Question: Okay so lets say I have div1 & div2 in php.
Lets say div1 is 10px by 10px.
lets say div2 is 123px by 123px. (may contain image or videos)
When div2 goes directly underneath div 1 (while scrolling down). then the area that div1 covers on div2, turns blue or follows other css styling and only that area, not the whole of div2 gets changed. Apologize for not making sense.
See my illustrations below to get a better understanding.

'''
<html>
<head>
<div id="div1">
<div id="div2">
</head>
<html>
'''
Hope Everything made sense. Let's find a solution!
I have tried many solutions, but none that actually work.
Please post full code or a link to where I can test your demo.
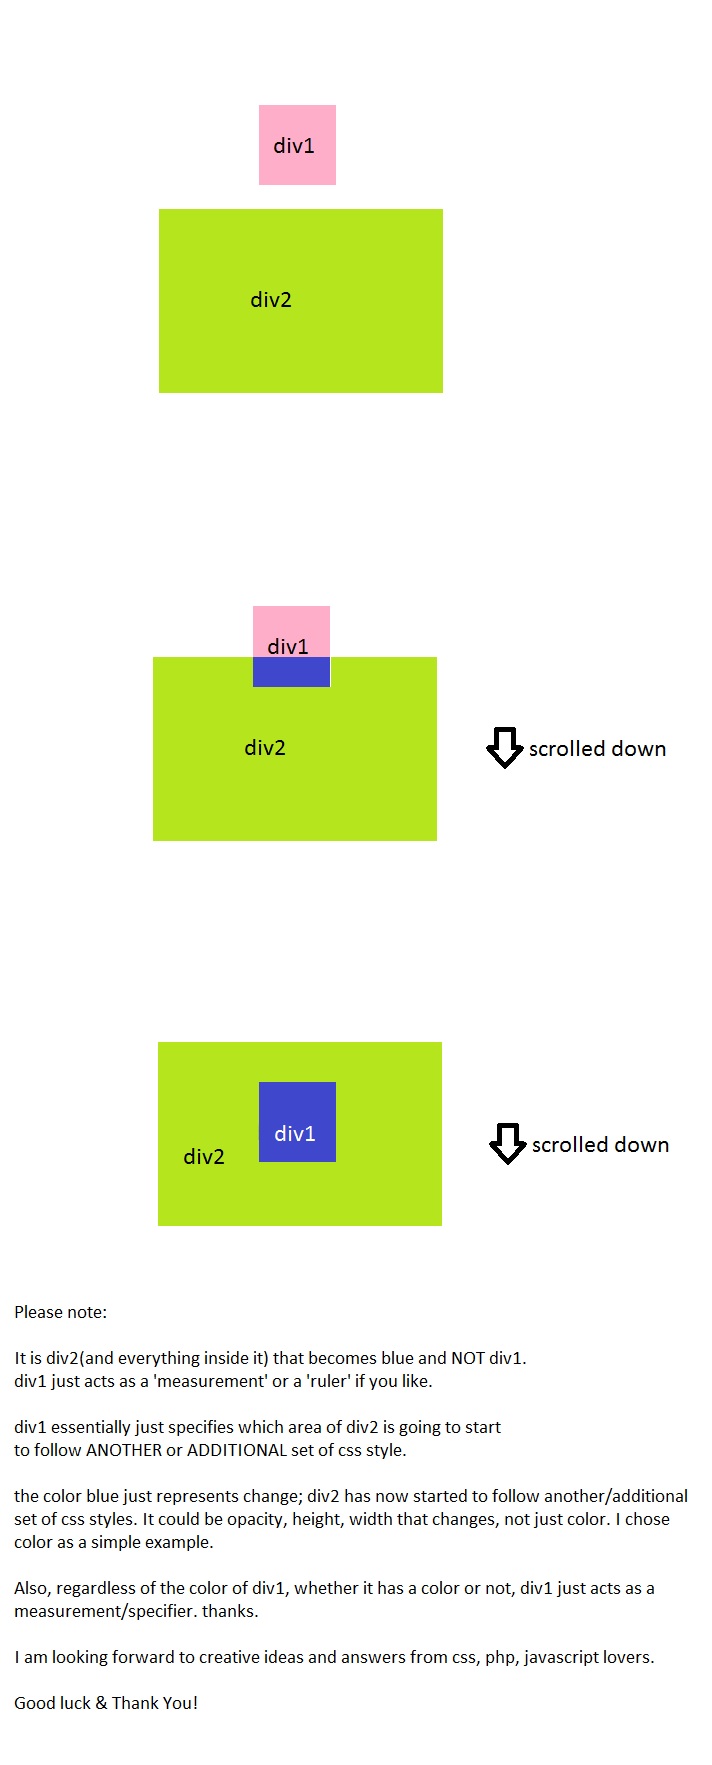
Answer: Maybe you can use javascript (or bether JQuery) for this.
If you use JQuery, you can use the scroll event. If you are scrolling, do a check if it hits the other div.
<URL>
Checking the positions of the divs is possible with offset/position.
<URL>
<URL>
If you want to change the background, you give the div a background color that is pink. If it hits then you can add an additional background-image that has a specific background-position (<URL>.
I don't have tried it yet, but I guess it is possible that way.